Current action and preconditions to check: trajectory_clear

Your task: For each precondition in the list above, predict whether it will hold at this action.

Consider the current scene as observed from the mobile robot's camera, and analyze the predicted future states of all dynamic agents (e.g., people, animals, vehicles, or any moving entities) within the NEXT SECOND.

IMPORTANT: Only answer "very likely" if you are absolutely certain—based on strong, clear evidence—that a dynamic agent will violate the precondition in the predicted future state. Do NOT answer "very likely" for unlikely, ambiguous, or low-probability risks.

Ask yourself for each precondition: Is there a high probability, with clear and convincing evidence, that the predicted future states of any dynamic agent will interfere with the predicted future state of the currently executing action within the NEXT SECOND, causing that precondition to fail?

Assess the risk level based on these predictions. Use "likely" or "very likely" if motions create a clear risk of interference.

Use "neutral" or "improbable" if agents are nearby but their predicted paths are clearly diverging or non-conflicting.

Failure Risk Categories: "very improbable", "improbable", "neutral", "likely", "very likely"

Answer Format: Output ONLY the probability_of_failure value from these categories: "very improbable", "improbable", "neutral", "likely", "very likely"

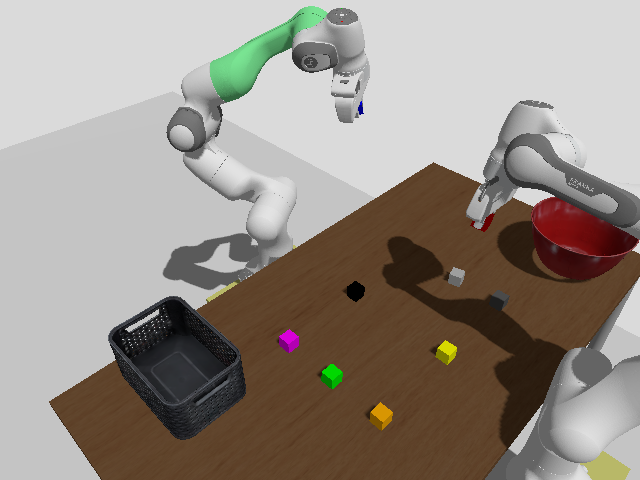

Answer: very improbable